Echo time (TE): 2.1 ms
Repetition time (TR): 4.2 ms
Flip angle: 110 degrees
Bandwidth: 715 Hz
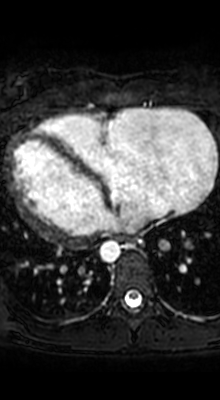
Patient age (years): 17
Disease severity: moderate
Diagnoses: CMRArtifactAO|SevereDilation
Cardiac structures present: LV (left ventricle), RV (right ventricle), LA (left atrium), RA (right atrium), AO (aorta), PA (pulmonary artery), SVC (superior vena cava), IVC (inferior vena cava)